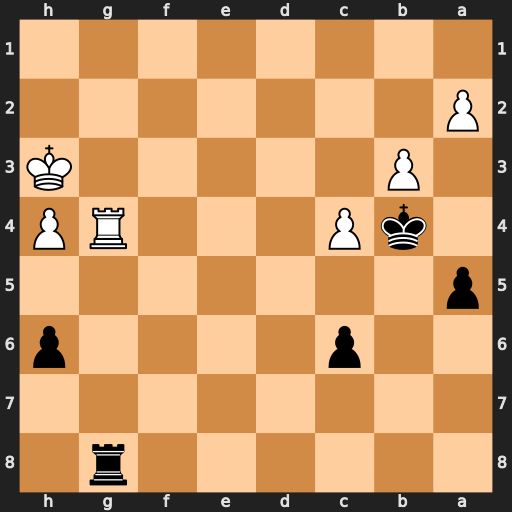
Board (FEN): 6r1/8/2p4p/p7/1kP3RP/1P5K/P7/8
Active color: b
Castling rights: -
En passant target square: -
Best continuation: Rxg4 Kxg4 Ka3 Kh5 Kxa2 Kxh6 Kxb3 h5 a4